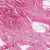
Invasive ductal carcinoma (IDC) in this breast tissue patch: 0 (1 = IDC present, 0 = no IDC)